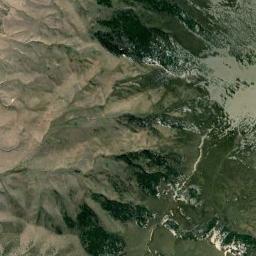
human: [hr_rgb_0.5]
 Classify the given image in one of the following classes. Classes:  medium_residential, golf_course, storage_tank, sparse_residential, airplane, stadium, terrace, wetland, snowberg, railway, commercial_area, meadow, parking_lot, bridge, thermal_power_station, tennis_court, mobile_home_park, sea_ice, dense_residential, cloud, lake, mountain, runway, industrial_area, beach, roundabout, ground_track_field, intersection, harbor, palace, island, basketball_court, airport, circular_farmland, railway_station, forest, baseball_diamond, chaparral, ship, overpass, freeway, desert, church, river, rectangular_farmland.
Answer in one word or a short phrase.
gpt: mountain